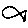
Label: fish